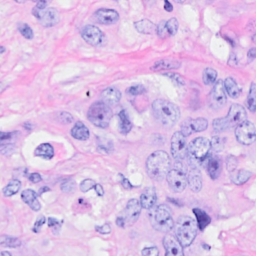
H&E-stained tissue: Breast